Aerial crown-view tile of a tropical tree (Barro Colorado Island, Panama), acquired 20240918:
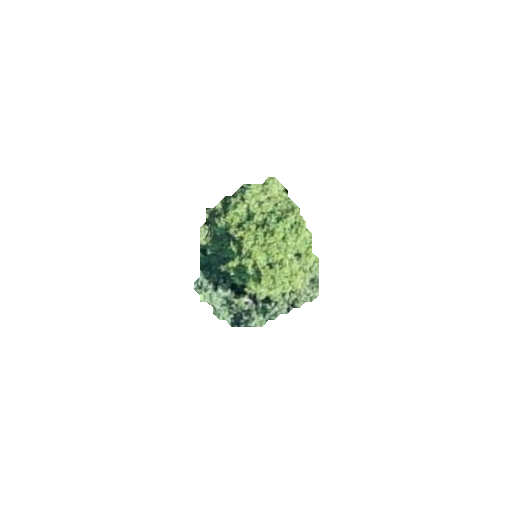
Species: Alseis blackiana
GBIF accepted scientific name: Alseis blackiana
Crown area: 21.042 m²